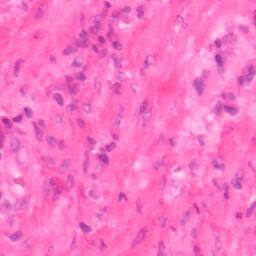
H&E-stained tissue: Colon